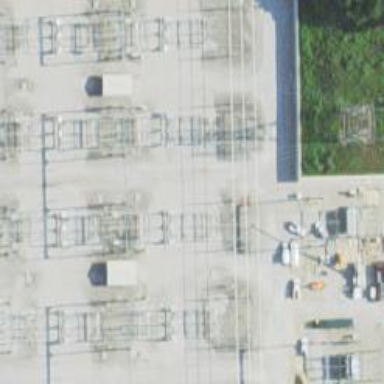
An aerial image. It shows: Switch used for power control.